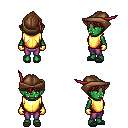
a pixel art fantasy rpg character, female body template, orc, green skin, gold chest armor, magenta pants, brunette short bangs hairstyle, leather cap, gold gloves, gray slippers, four views (front, back, left, right), 2x2 character sprite sheet, small pixel art, hard edges, no anti-aliasing